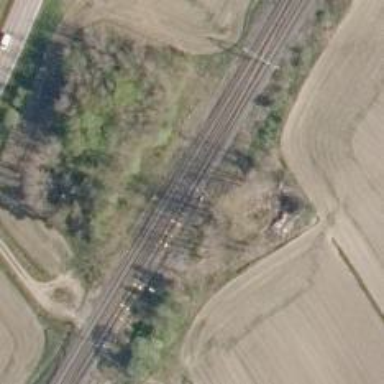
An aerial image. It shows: Railway with electrified contact lines.